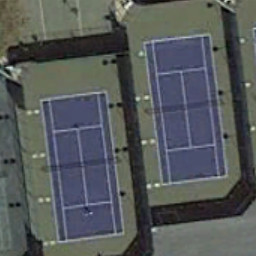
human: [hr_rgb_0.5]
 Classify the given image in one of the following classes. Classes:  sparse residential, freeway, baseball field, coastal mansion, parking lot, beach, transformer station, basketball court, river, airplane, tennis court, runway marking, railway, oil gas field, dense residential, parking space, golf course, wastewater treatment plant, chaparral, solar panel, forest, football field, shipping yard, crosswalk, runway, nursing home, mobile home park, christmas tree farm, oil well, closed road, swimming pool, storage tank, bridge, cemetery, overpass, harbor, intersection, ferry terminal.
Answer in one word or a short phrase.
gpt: tennis court